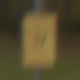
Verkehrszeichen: AnkuendigungOderFortsetzungUmleitungOhnePfeilsymbol
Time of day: Midday
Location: Outdoor (Nature)
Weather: Overcast
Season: Autumn
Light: Natural